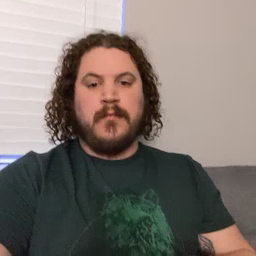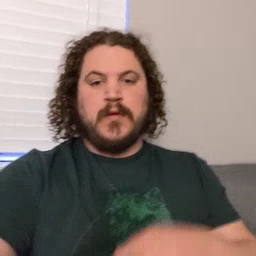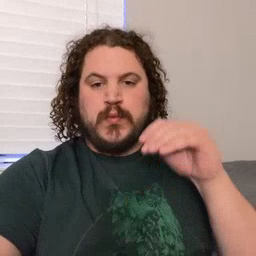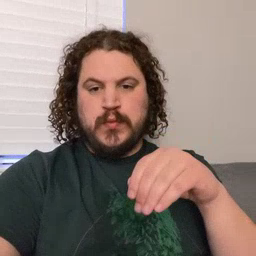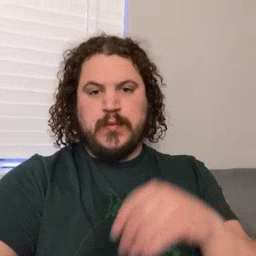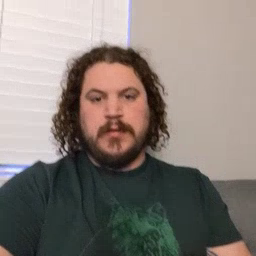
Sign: into